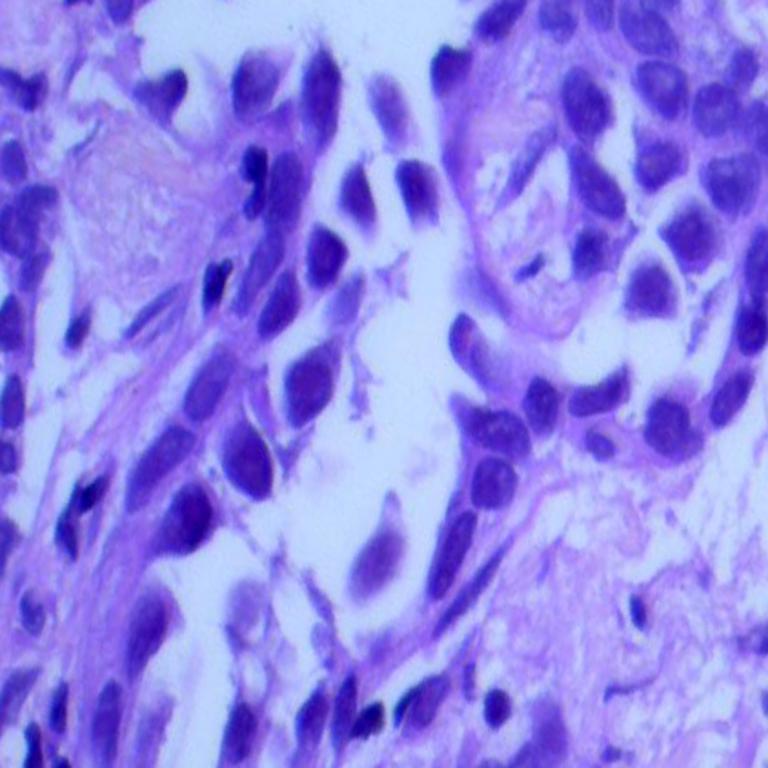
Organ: lung
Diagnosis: adenocarcinomas